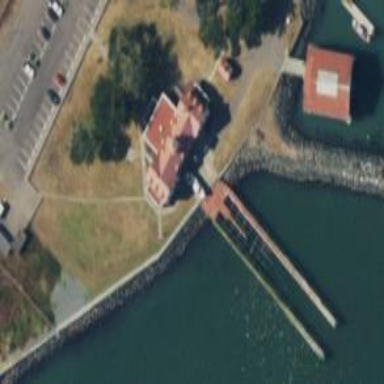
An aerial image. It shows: Man-made pier.